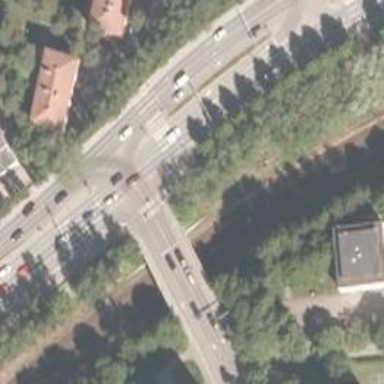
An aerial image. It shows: Crossing on cycleway.